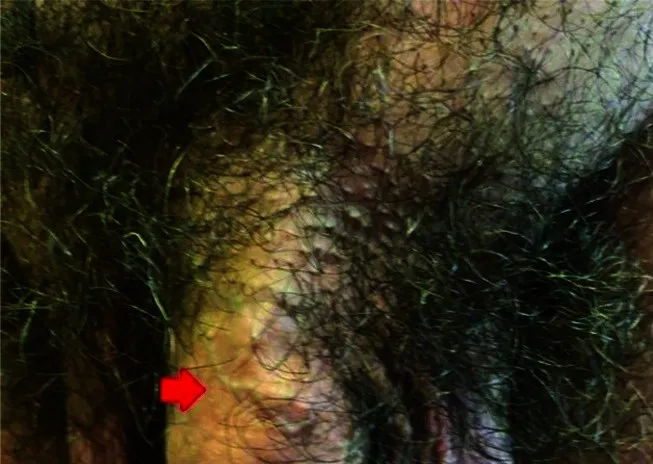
Dorsal surface of the penis after one year from diagnosis with residual mild venous ectasia just to the proximal part of the penis.
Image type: medical_photograph (skin_photograph)